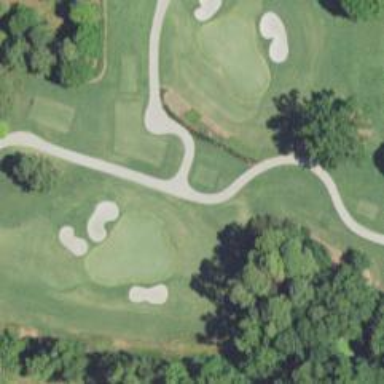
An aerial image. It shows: Path for both roads and golfers.